Interaction volume radius: 5 \u00c5
Interaction volume height: 20 \u00c5
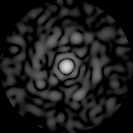
Disorder parameter: 0.8564